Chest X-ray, AP view. Patient: 38 years old, sex F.
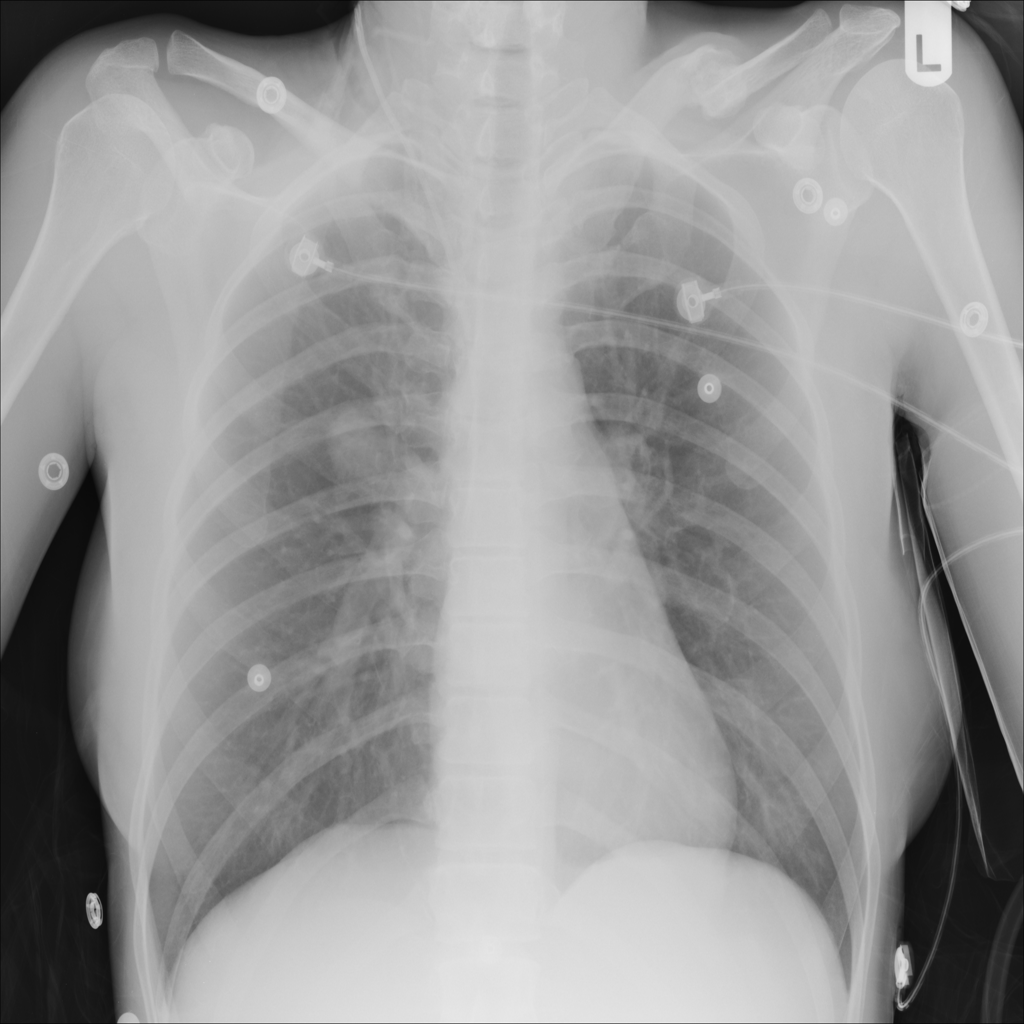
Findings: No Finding